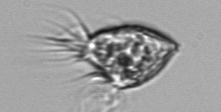
Label: Strombidium_morphotype1